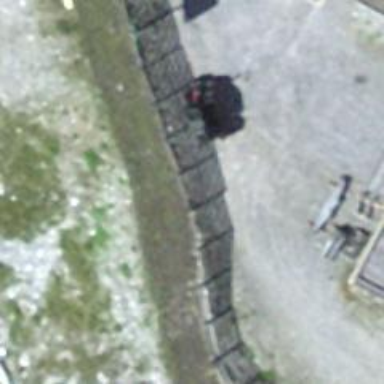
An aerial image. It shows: Wall barrier.